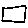
Label: square